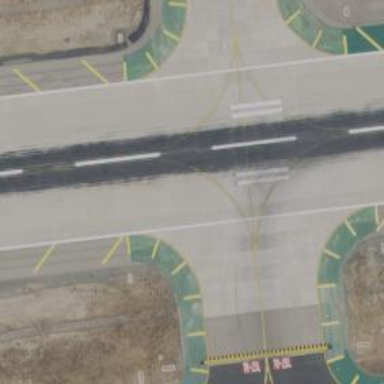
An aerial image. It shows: View of taxiway at the airport.